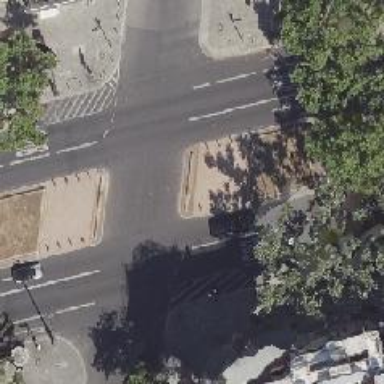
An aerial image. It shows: Asphalt footpath with unmarked crossing.